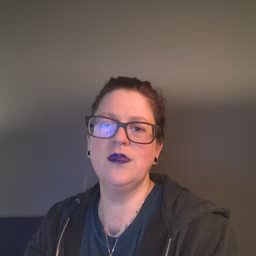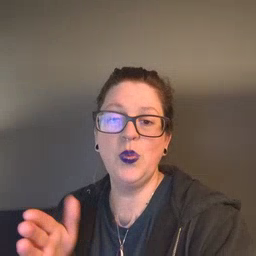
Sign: room